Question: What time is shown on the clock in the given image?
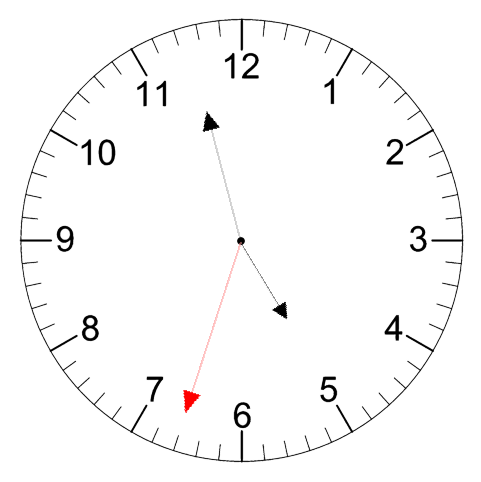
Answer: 04:57:33